Interaction volume radius: 10 \u00c5
Interaction volume height: 15 \u00c5
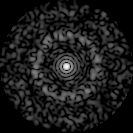
Disorder parameter: 0.8403